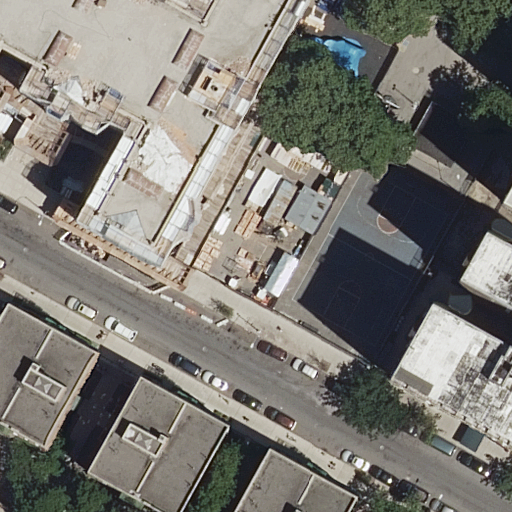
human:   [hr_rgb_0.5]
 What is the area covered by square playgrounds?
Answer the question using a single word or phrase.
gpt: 0m2

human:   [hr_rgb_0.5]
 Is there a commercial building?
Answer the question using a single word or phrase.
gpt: no

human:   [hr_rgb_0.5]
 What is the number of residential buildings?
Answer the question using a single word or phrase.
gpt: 7

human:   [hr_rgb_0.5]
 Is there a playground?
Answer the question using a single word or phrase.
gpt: yes

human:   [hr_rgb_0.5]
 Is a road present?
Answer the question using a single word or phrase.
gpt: yes

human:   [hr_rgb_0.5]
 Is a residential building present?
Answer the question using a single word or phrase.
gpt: yes

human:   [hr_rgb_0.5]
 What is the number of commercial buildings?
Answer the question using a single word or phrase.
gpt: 0

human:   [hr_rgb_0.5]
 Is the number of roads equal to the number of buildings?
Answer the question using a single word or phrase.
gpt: no

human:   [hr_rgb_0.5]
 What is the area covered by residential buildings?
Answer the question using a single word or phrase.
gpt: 1521m2

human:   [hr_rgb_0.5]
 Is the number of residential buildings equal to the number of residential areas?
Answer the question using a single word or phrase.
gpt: no

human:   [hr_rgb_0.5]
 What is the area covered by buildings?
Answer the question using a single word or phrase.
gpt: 2877m2

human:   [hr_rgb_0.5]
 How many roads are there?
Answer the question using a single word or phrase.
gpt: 1

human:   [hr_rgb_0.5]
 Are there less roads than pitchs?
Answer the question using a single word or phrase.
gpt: yes

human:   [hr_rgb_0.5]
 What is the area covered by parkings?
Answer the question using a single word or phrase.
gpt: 1651m2

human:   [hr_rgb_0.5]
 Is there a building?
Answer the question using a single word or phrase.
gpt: yes

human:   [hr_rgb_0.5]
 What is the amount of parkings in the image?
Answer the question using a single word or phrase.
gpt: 1

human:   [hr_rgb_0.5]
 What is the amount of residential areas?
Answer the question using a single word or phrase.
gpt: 1

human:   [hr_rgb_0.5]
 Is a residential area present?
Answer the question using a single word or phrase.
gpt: yes

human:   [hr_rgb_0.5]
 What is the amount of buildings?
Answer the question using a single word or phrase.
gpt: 8

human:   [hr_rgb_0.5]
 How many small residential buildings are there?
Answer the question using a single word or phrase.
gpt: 3

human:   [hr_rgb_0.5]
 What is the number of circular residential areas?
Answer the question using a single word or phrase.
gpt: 0

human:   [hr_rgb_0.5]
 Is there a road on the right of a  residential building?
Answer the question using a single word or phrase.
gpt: no

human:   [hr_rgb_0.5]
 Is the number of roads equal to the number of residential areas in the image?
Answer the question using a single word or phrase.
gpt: yes

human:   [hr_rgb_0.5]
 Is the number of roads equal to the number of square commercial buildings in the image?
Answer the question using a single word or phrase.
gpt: no

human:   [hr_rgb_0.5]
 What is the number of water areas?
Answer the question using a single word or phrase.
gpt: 0

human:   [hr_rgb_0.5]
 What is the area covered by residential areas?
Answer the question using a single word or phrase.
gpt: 211m2

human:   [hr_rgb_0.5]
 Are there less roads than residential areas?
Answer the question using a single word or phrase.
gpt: no

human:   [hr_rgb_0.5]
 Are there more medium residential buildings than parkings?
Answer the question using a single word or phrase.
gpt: yes

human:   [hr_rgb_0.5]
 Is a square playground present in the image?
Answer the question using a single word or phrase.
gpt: no

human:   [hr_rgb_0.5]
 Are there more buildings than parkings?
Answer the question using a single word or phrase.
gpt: yes

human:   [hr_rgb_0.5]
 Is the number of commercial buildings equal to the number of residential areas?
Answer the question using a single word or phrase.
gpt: no

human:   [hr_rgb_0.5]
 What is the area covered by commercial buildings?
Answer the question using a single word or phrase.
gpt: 0m2

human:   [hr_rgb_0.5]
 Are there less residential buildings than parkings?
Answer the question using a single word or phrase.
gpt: no

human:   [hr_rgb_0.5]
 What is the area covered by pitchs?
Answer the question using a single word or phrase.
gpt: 1176m2

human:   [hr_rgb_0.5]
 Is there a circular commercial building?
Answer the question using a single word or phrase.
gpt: no

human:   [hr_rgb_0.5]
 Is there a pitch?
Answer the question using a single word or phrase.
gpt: yes

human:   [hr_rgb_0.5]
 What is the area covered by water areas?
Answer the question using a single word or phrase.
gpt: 0m2

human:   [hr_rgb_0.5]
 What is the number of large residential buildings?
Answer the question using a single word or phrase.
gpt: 0

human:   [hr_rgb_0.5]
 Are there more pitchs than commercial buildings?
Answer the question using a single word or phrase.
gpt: yes

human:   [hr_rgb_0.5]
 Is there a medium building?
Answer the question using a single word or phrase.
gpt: yes

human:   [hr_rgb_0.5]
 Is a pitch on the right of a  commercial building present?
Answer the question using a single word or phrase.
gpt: no

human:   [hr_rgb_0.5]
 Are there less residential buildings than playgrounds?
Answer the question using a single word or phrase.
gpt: no

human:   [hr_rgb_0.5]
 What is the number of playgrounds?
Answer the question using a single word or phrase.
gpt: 1

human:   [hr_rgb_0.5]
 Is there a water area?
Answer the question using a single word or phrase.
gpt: no

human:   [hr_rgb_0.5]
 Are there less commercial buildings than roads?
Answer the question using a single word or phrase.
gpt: yes

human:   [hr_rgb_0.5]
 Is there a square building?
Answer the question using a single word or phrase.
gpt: no

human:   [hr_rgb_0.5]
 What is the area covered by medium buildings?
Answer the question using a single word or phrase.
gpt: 1372m2

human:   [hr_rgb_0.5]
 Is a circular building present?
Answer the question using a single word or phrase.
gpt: no

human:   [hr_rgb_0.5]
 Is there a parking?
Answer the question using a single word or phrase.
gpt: yes

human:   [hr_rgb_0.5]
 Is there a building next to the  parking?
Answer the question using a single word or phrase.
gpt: yes

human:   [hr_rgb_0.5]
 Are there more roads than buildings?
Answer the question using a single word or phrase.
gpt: no

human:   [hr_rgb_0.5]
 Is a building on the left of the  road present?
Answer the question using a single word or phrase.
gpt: yes

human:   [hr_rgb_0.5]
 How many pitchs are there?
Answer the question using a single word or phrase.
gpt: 2

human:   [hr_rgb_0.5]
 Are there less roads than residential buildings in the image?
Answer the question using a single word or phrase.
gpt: yes

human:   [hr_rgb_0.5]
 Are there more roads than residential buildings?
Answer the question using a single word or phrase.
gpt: no

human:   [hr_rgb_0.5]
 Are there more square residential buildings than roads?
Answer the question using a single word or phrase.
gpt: no

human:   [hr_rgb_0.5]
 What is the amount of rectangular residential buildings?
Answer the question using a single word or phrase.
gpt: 6

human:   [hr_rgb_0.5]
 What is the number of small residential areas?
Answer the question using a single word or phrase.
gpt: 0

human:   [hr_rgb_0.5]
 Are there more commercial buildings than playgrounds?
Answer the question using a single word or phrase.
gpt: no

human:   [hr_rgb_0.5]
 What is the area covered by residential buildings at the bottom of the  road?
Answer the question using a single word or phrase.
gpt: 614m2

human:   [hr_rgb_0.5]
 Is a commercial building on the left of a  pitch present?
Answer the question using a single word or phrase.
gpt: no

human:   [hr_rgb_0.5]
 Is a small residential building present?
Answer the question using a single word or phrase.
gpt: yes

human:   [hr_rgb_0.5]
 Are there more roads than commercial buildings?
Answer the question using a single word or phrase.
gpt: yes

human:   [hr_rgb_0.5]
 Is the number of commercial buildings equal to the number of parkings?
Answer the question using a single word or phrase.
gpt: no